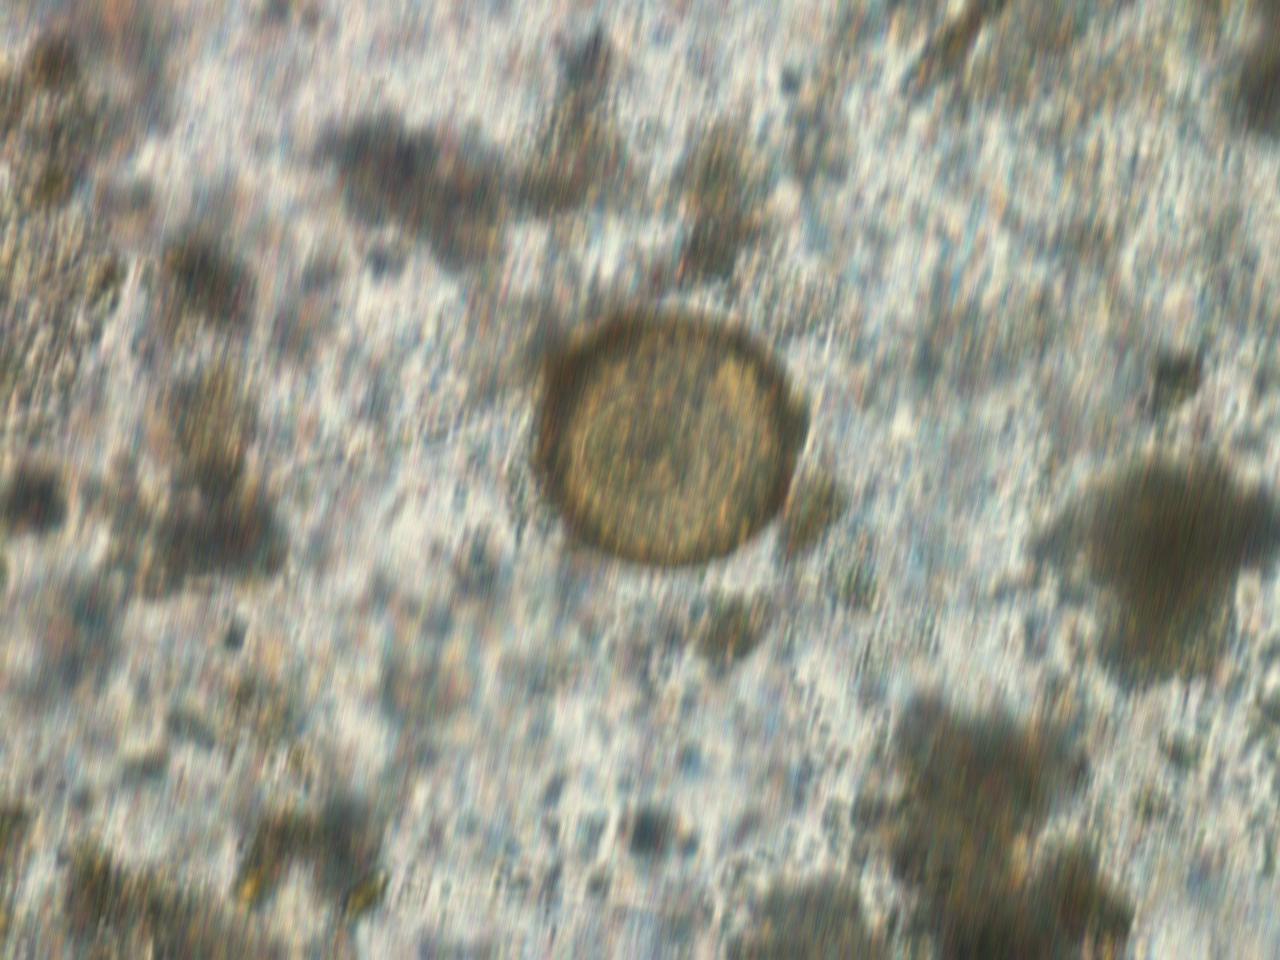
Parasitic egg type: Hymenolepis diminuta